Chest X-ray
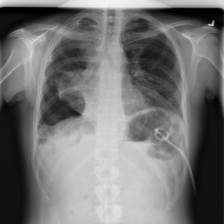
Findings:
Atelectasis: positive
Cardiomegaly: negative
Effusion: positive
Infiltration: negative
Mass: negative
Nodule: negative
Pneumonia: negative
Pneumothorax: positive
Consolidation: negative
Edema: negative
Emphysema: negative
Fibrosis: negative
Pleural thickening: negative
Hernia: negative